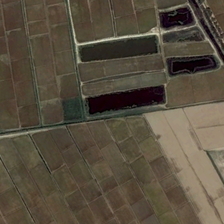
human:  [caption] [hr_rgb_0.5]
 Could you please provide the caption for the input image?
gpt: many pieces of farmlands and several ponds are together .

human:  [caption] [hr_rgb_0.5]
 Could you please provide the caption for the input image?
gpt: many pieces of farmlands and several ponds are together .

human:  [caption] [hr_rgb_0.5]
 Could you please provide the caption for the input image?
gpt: the little farm consists of grass and crops .

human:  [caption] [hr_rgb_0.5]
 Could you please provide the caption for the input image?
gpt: farmland has patterns, in the middle of it is a few water seepage .

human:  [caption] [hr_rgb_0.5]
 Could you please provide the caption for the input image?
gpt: the little farm consists of grass and crops .